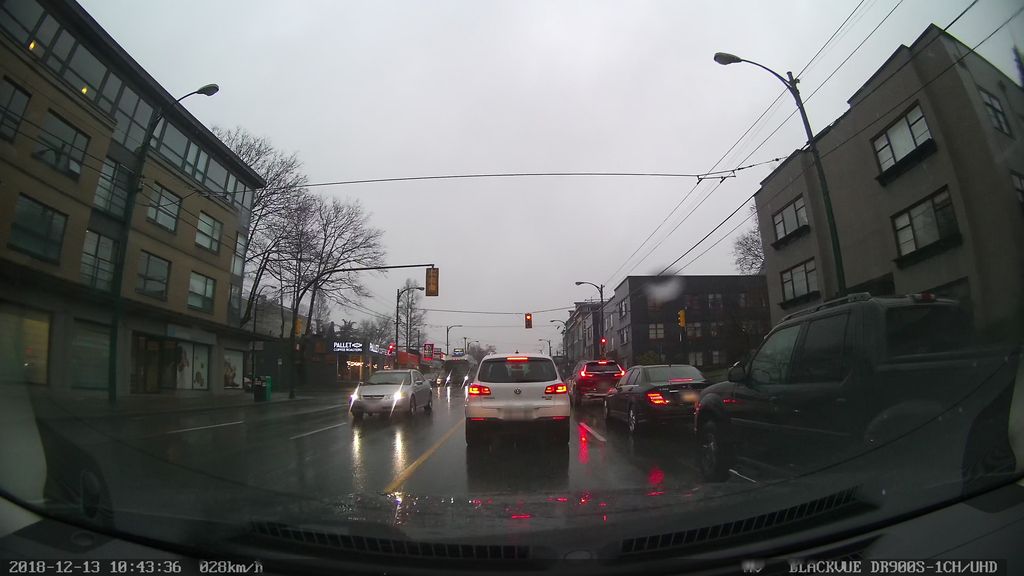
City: vancouver